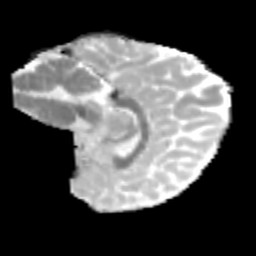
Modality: MD
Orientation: sagittal
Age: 10
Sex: male
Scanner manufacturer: siemens
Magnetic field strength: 3 T
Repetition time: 3.8 s
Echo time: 0.07 s